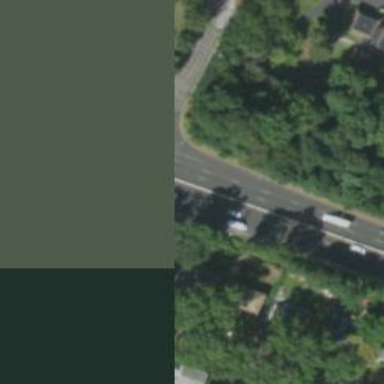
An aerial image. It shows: Trunk link highway.